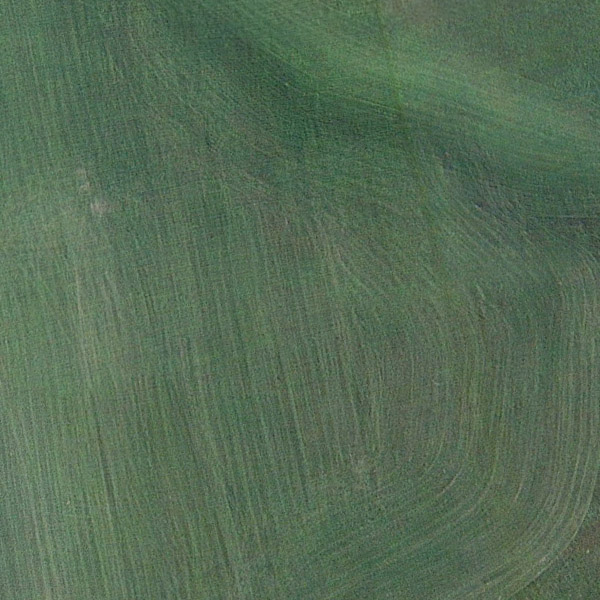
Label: Meadow